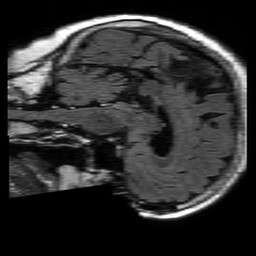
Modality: FLAIR
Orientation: sagittal
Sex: female
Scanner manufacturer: philips
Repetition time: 11 s
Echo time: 0.125 s